Question: I have a simple 'QTreeView' embedded in a widget:

I want to save the tree as a PDF so users can print it. How can I do this?
I want to save the tree as a PDF when I click the 'print' button. Based on <URL>:
'''
def print_(self):
printer = QtGui.QPrinter(QtGui.QPrinter.HighResolution)
printer.setPageSize(QtGui.QPrinter.Letter)
printer.setOutputFormat(QtGui.QPrinter.PdfFormat)
printer.setOutputFileName("treeTest.pdf")
painter = QtGui.QPainter()
painter.begin(printer)
self.view.render(painter)
painter.end()
'''
But when this method is run, I get an error:
'''
TypeError: 'PySide.QtGui.QWidget.render' called with wrong argument types.
PySide.QtGui.QWidget.render(PySide.QtGui.QPainter)
'''
Curiously, <URL> has the first argument as a 'QPainter' type, so I am not sure why my code isn't working, and especially am confused about the type error.
Am I missing some simple two-liner that will let me export my tree as a PDF?
'''
from PySide import QtGui, QtCore
import sys
class MyTreeView(QtGui.QWidget):
def __init__(self, parent = None):
QtGui.QWidget.__init__(self, parent = None)
self.setAttribute(QtCore.Qt.WA_DeleteOnClose)
self.view = QtGui.QTreeView(self)
self.createModel()
self.view.setModel(self.model)
buttonLayout = self.buttonSetup()
self.makeConnections()
mainLayout = QtGui.QHBoxLayout(self)
mainLayout.addWidget(self.view)
mainLayout.addLayout(buttonLayout)
self.setLayout(mainLayout)
self.view.expandAll()
def createModel(self):
self.model = QtGui.QStandardItemModel()
self.model.setHorizontalHeaderLabels(['Task', 'Comment'])
self.rootItem = self.model.invisibleRootItem()
#First top-level row and children
item0 = [QtGui.QStandardItem('Coding fun'), QtGui.QStandardItem('Make millions')]
item00 = [QtGui.QStandardItem('Write example'), QtGui.QStandardItem('Keep it simple')]
item01 = [QtGui.QStandardItem('Post to SO'), QtGui.QStandardItem('Put on flame-retardant vest')]
item00[0].setCheckable(True)
item00[0].setCheckState(QtCore.Qt.Unchecked)
item01[0].setCheckable(True)
item01[0].setCheckState(QtCore.Qt.Unchecked)
self.rootItem.appendRow(item0)
item0[0].appendRow(item00)
item0[0].appendRow(item01)
def makeConnections(self):
self.printButton.clicked.connect(self.print_)
self.quitButton.clicked.connect(self.close)
def print_(self):
printer = QtGui.QPrinter(QtGui.QPrinter.HighResolution)
printer.setPageSize(QtGui.QPrinter.Letter)
printer.setOutputFormat(QtGui.QPrinter.PdfFormat)
printer.setOutputFileName("treeTest.pdf")
painter = QtGui.QPainter()
painter.begin(printer)
self.view.render(painter)
painter.end()
def buttonSetup(self):
self.printButton = QtGui.QPushButton("Print")
self.quitButton = QtGui.QPushButton("Quit")
#Lay them out
buttonLayout = QtGui.QVBoxLayout()
buttonLayout.addStretch()
buttonLayout.addWidget(self.printButton)
buttonLayout.addStretch()
buttonLayout.addWidget(self.quitButton)
return buttonLayout
def main():
app = QtGui.QApplication(sys.argv)
newTree = MyTreeView()
newTree.show()
sys.exit(app.exec_())
if __name__ == "__main__":
main()
'''
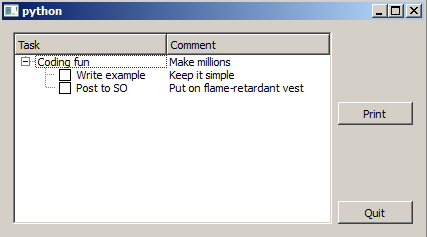
Answer: According to the <URL>.
'''
painter.begin(printer)
try:
self.view.render(painter, QtCore.QPoint())
finally:
painter.end()
'''